Question: I'd like to use OS X's password assistant in my 3rd party app.

I couldn't find anything in Apple's docs, but <URL> says that password assistant is accessed through a private API. Is this still true?
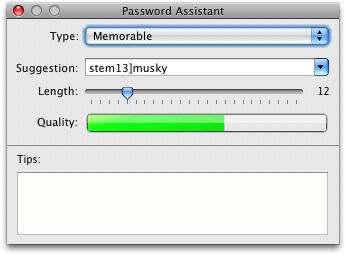
Answer: It's very likely true but there are plenty of examples online for creating "secure password generators" - many of which are liberally licensed so you can use the approach (if not the exact code) to make your own.
Like recipe book and address book apps, there are many "password generator" apps out there for the Mac already, primarily because it's an easy target for a beginning developer to create.
If it were me, I'd just add a new window controller and xib then implement my own in a style that looks like it's part of my app. The UI is dead simple and so is the "generator" routine.